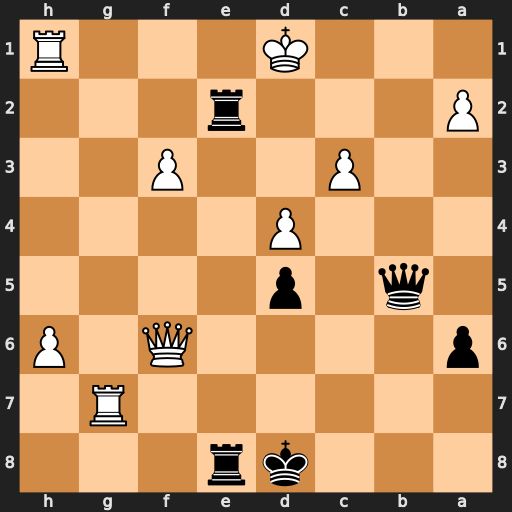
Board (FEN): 3kr3/6R1/p4Q1P/1q1p4/3P4/2P2P2/P3r3/3K3R
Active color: b
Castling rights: -
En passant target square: -
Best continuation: Kc8 Qf5+ Kb8